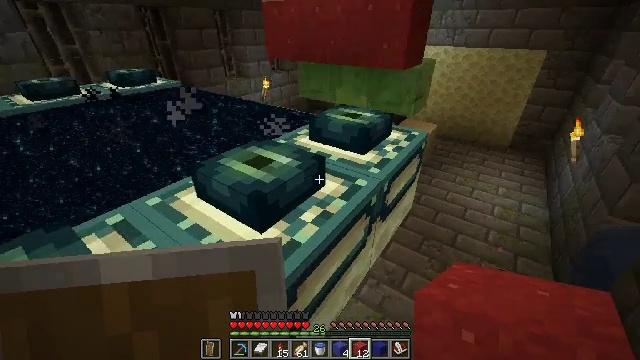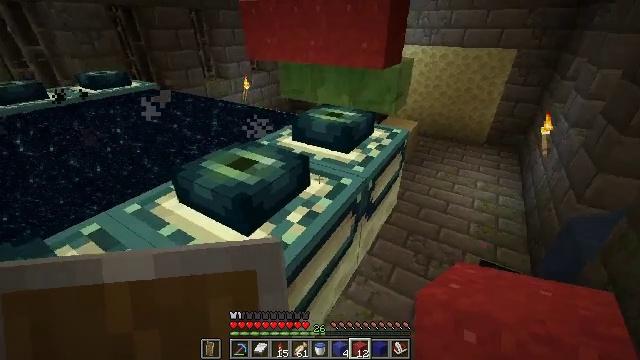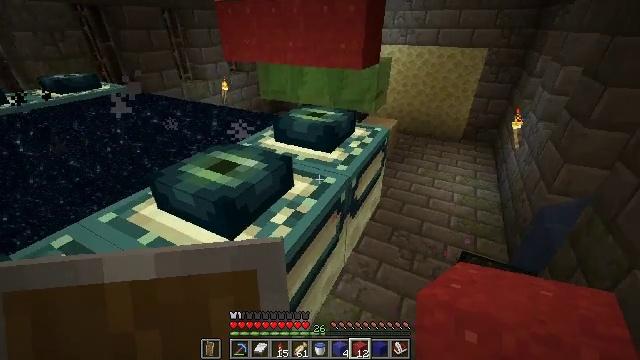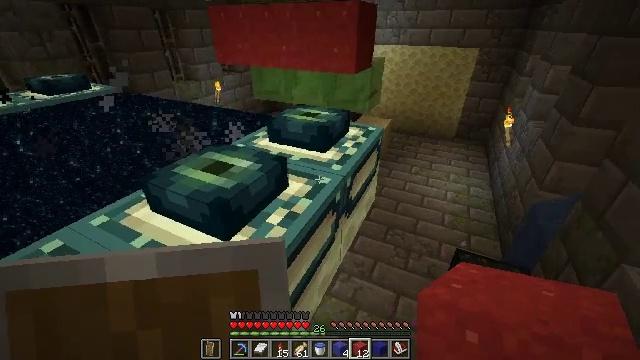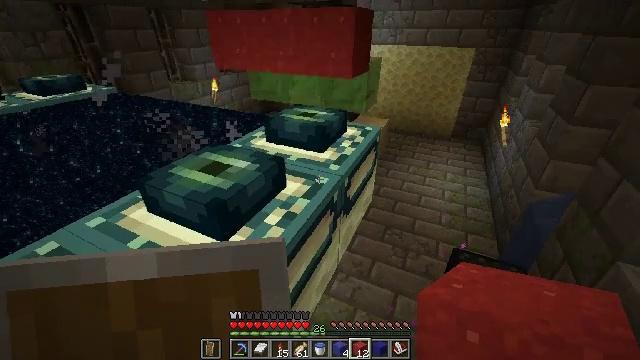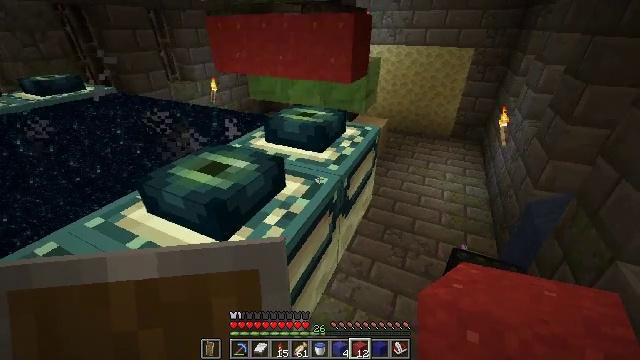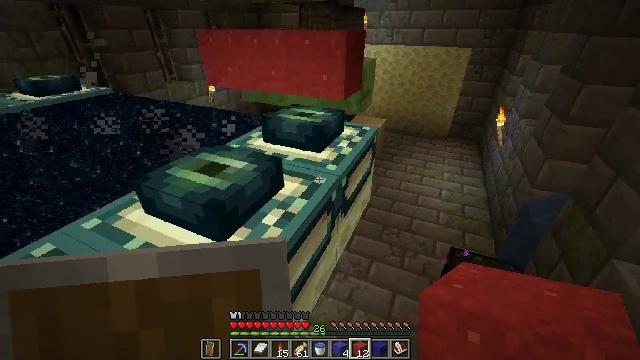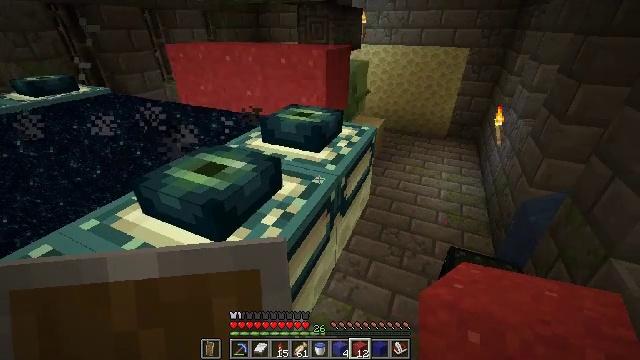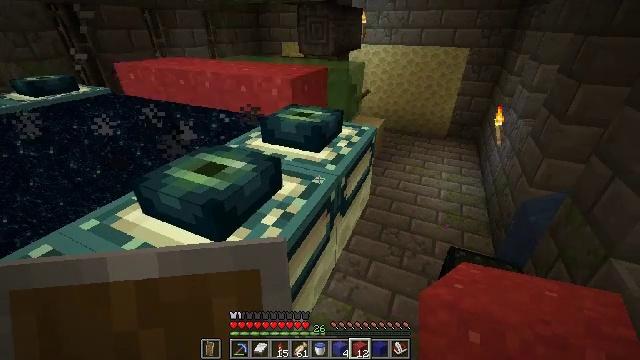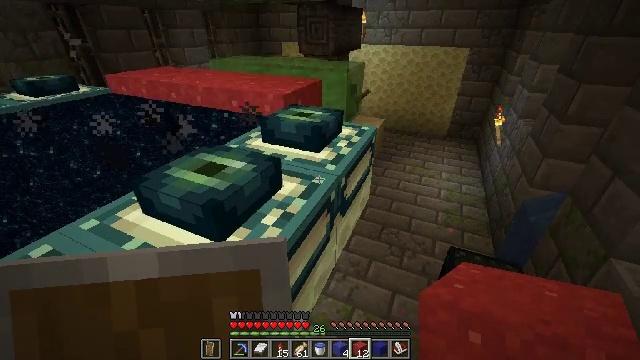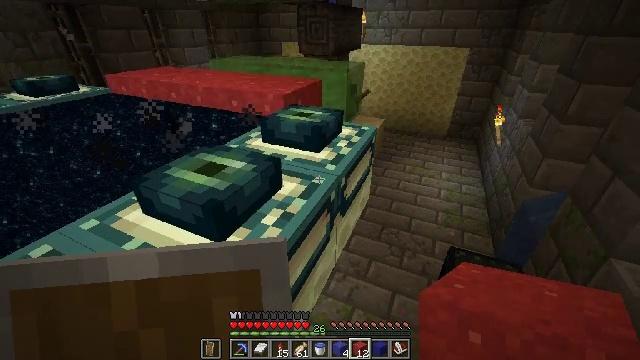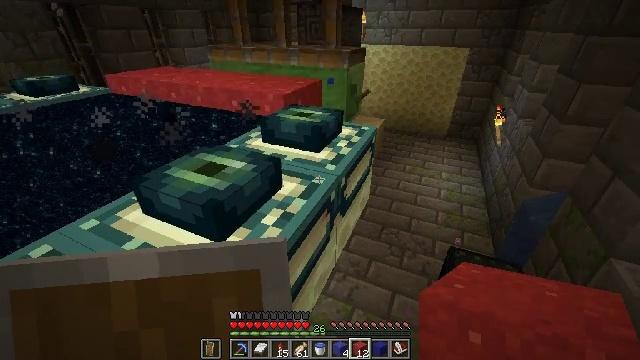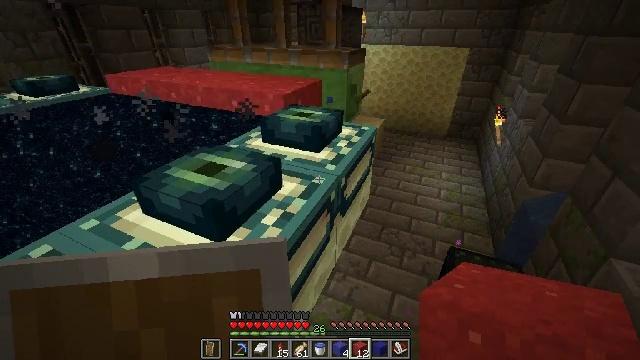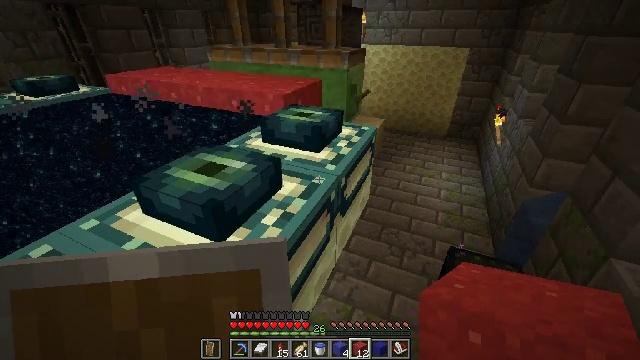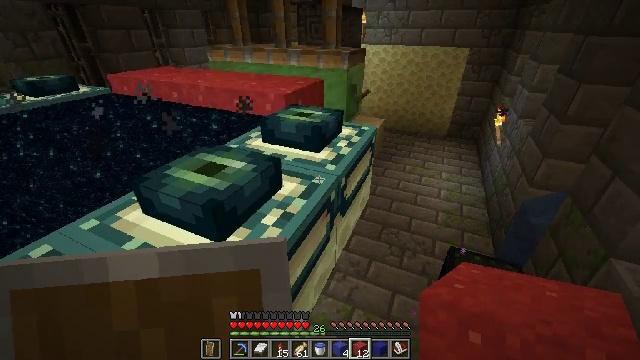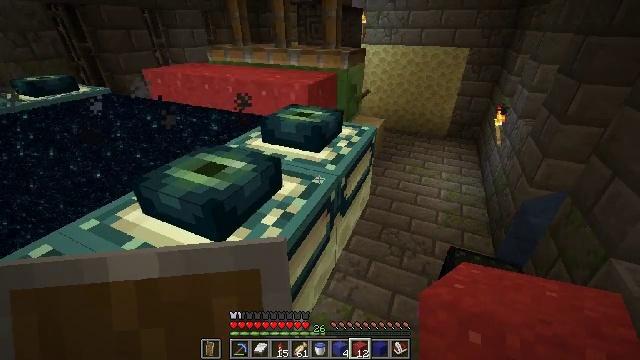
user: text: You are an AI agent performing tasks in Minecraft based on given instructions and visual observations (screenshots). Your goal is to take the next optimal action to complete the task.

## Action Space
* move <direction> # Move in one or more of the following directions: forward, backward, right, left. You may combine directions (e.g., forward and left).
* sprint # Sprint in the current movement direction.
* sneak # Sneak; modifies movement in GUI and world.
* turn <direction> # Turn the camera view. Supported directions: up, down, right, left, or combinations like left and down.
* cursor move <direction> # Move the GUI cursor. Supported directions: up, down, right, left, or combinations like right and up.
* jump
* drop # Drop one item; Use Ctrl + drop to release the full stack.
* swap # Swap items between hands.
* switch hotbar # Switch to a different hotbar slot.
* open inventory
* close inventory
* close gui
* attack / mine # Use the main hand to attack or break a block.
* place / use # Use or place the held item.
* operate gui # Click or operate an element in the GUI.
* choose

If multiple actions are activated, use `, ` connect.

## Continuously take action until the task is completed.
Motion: motion action
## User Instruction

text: Break the red concrete powder to collect it.
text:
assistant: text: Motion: turn right
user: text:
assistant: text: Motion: turn right
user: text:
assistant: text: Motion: turn right
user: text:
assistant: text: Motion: no_op
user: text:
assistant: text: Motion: no_op
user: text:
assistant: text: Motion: no_op
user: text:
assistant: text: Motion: no_op
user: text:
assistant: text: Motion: no_op
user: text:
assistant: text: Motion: no_op
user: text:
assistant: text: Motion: no_op
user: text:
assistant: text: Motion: no_op
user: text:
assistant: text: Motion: no_op
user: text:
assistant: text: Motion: no_op
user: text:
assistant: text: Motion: no_op
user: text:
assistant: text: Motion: no_op
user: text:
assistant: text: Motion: no_op
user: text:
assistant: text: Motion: no_op
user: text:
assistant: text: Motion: no_op
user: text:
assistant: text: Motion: no_op
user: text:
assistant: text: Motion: no_op
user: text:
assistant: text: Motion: no_op
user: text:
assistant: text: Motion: no_op
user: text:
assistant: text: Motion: no_op
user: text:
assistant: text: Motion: no_op
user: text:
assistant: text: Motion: turn left
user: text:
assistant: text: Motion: turn left
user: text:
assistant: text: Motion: turn left
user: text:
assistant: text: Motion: turn left
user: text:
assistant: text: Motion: turn left
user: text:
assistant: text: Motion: no_op